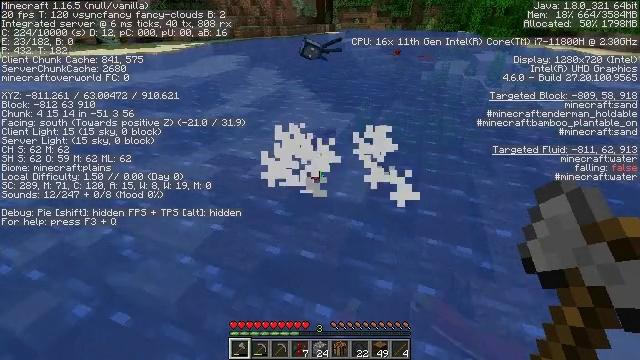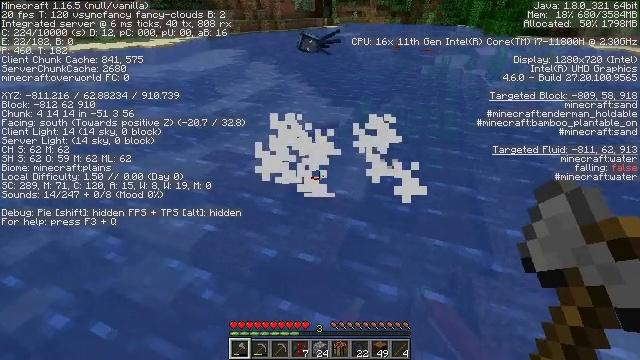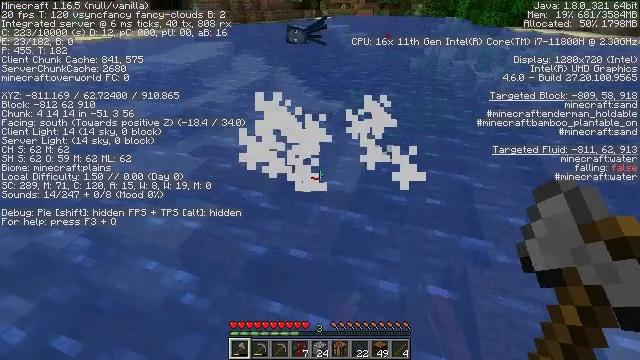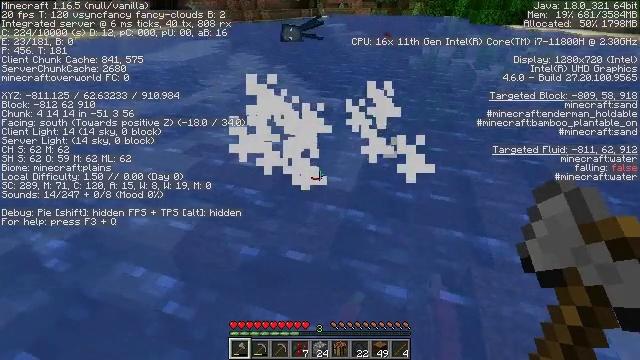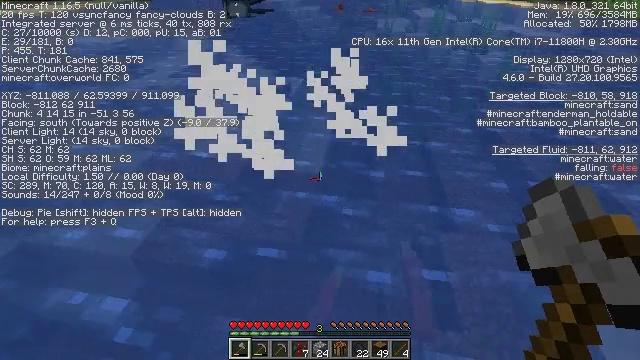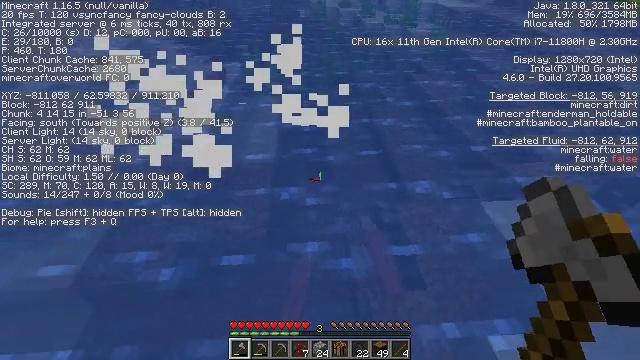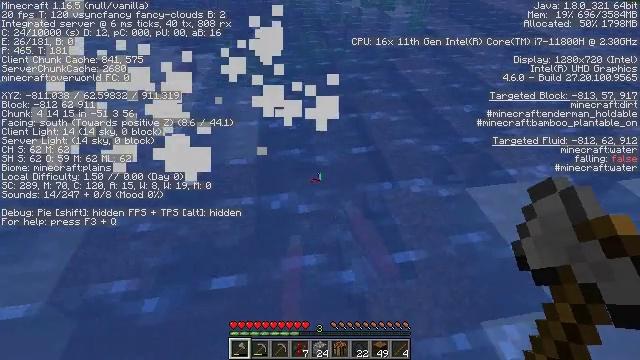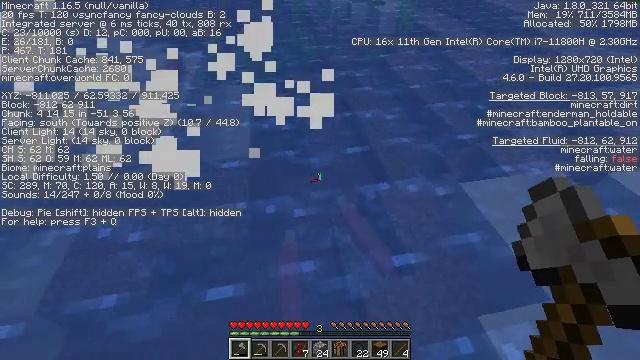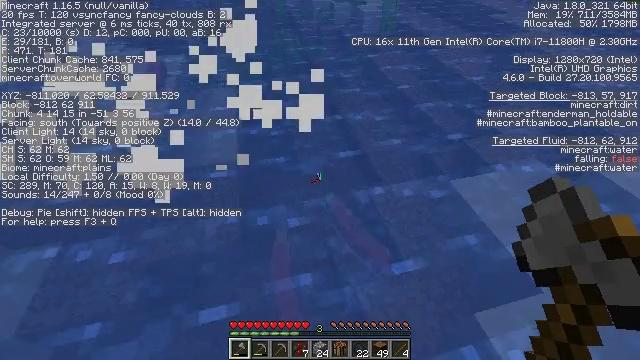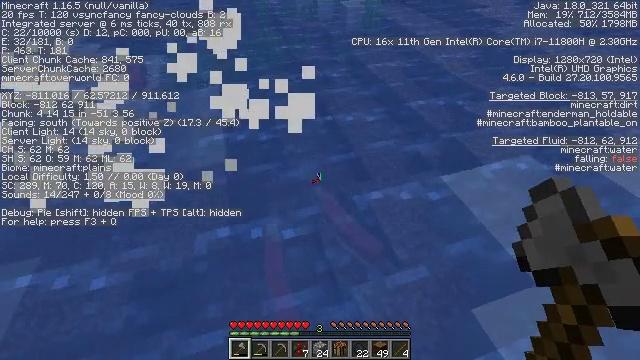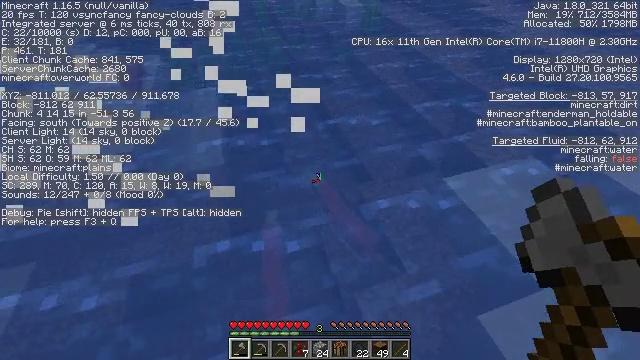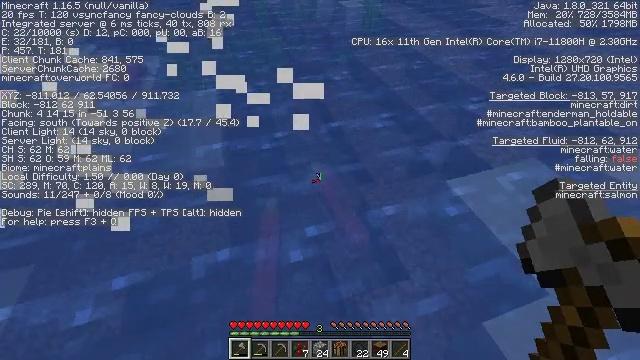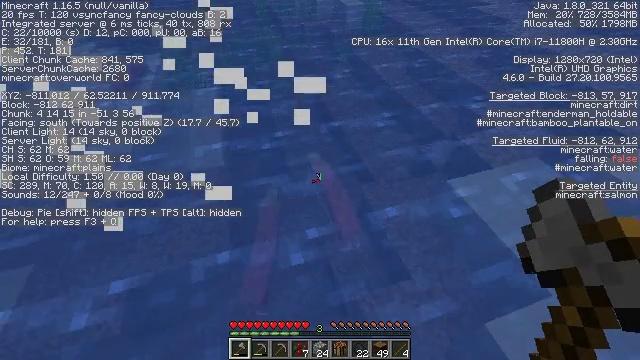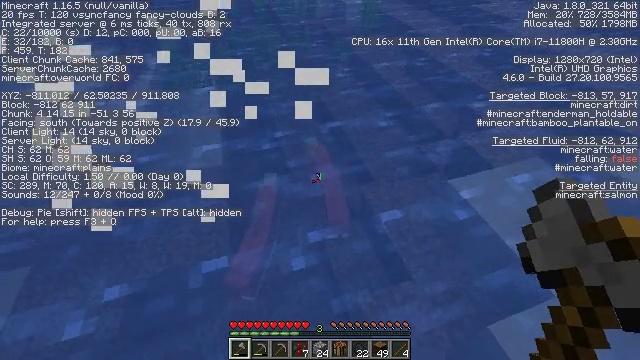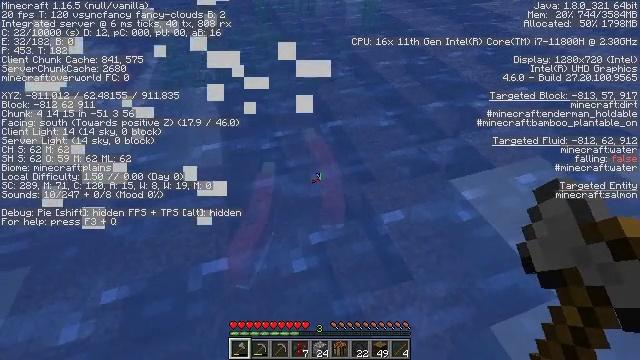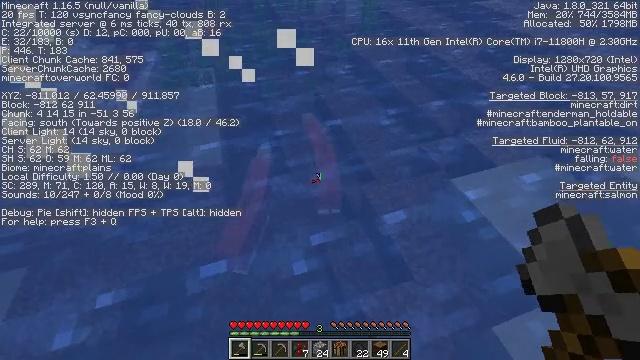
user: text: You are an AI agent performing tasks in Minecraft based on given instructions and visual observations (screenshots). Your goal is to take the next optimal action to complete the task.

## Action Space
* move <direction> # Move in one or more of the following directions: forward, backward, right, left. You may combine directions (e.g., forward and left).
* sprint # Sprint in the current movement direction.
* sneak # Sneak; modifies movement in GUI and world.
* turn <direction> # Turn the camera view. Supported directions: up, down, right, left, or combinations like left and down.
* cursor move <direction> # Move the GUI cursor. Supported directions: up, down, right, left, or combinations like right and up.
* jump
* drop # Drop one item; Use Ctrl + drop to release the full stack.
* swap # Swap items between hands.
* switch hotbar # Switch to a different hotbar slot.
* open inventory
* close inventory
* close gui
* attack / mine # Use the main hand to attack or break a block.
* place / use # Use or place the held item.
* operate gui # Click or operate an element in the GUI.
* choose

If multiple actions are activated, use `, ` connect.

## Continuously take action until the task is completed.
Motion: motion action
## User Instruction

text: Kill the salmon.
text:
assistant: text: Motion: move forward, jump
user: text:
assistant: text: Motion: move forward, turn right and down, jump
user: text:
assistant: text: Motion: move forward, jump
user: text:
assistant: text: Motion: move forward, turn right and down, jump
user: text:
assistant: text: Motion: move forward, turn right and down, jump
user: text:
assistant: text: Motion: move forward, turn right and down
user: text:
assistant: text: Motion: move forward, turn right
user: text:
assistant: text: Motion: move forward, turn right
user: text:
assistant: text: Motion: turn right
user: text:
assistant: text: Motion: no_op
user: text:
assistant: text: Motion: no_op
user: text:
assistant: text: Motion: no_op
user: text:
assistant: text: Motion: no_op
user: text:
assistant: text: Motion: no_op
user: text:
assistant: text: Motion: attack / mine
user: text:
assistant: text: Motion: attack / mine
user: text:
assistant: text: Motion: attack / mine
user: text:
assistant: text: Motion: turn up
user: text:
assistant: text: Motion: turn up
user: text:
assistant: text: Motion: turn up
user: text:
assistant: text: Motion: move forward, turn up
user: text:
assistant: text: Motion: move forward, turn up
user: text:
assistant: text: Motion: move forward
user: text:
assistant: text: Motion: move forward, turn up
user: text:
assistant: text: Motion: move forward, turn up
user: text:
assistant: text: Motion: move forward, turn left and up
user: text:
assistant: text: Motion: move forward, turn left and up
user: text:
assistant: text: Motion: move forward, turn left
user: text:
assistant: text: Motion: move forward, turn left
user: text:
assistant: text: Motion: turn left and down